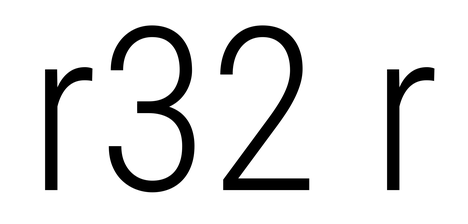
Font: Roboto_Condensed_Light